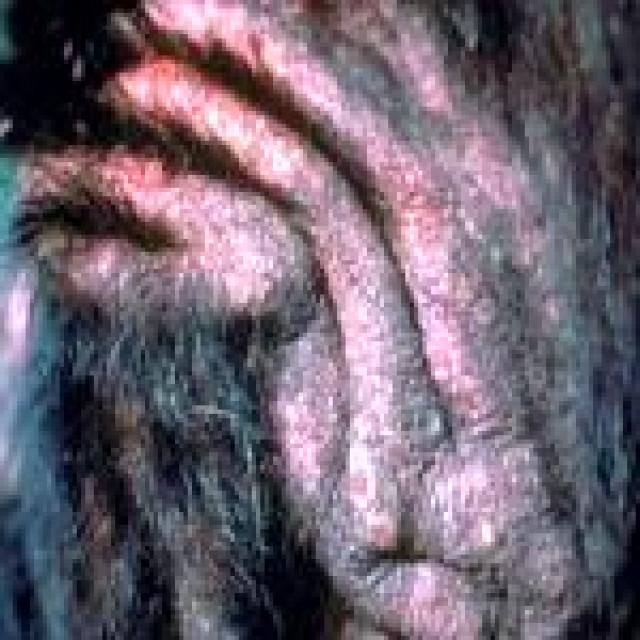
Canine fungal skin infection — characterized by alopecia, scaling, crusting, and circular lesions. Common agents include Malassezia and Candida species.